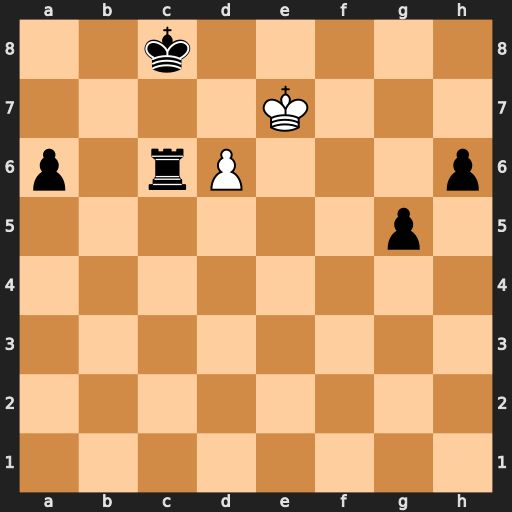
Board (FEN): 2k5/4K3/p1rP3p/6p1/8/8/8/8
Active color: w
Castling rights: -
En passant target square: -
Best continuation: d7+ Kb7 d8=Q